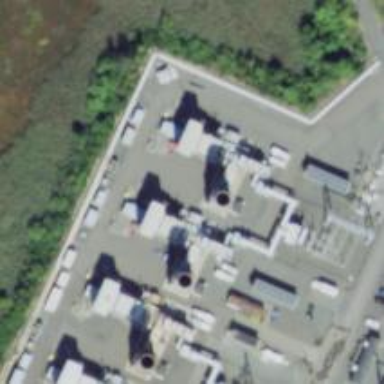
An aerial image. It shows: Gas turbine generator.